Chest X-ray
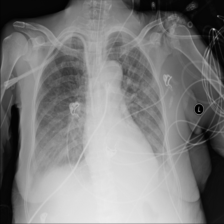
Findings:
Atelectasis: negative
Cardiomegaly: negative
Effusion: negative
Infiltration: negative
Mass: negative
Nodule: negative
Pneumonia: negative
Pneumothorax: negative
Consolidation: negative
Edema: negative
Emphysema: negative
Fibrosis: negative
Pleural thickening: negative
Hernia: negative